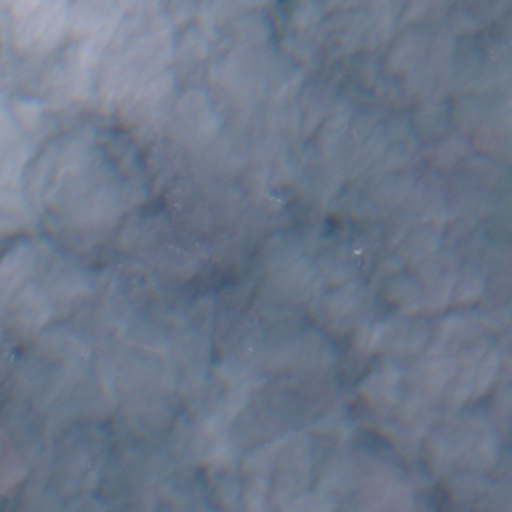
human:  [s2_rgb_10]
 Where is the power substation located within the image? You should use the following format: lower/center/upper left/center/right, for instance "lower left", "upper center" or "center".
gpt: The power substation is located in the lower center of the image.
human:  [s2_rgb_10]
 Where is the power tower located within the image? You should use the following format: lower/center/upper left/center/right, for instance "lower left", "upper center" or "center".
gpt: The power tower is located in the lower left of the image.
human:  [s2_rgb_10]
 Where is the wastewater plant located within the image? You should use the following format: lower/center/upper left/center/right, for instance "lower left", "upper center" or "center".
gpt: The wastewater plant is located in the upper left of the image.
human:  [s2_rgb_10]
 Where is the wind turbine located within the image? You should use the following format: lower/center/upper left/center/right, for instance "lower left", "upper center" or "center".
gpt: The wind turbine is located in the center right of the image.
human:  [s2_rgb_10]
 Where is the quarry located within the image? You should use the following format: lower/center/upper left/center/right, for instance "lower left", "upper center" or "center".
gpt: There is no quarry in the image.